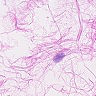
Metastatic tissue present: no